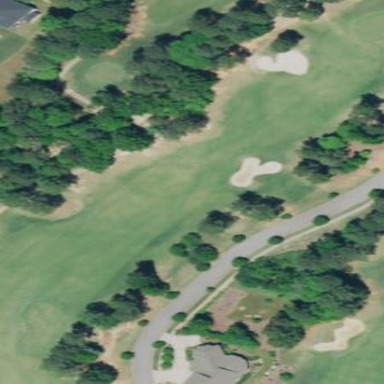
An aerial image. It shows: Golf fairway surrounded by grass.